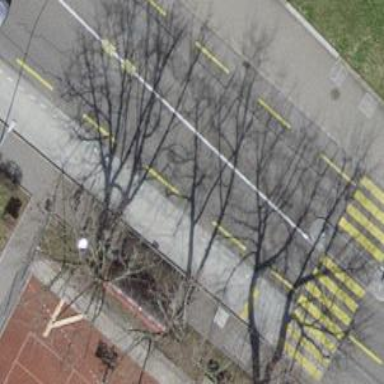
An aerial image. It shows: Bus stop with designated stop position for public transport.